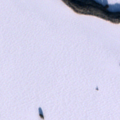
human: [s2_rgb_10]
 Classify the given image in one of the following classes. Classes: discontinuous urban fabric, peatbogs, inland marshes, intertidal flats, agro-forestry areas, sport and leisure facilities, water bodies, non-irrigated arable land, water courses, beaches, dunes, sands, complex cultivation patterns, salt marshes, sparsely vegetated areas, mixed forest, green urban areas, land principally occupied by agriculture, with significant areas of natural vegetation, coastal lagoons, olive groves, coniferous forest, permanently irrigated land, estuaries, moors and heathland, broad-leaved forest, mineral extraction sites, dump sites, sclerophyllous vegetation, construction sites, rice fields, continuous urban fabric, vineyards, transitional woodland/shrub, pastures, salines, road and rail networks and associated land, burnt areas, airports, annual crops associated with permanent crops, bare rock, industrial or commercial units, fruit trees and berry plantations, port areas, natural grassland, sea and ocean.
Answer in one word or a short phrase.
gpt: coniferous forest, water bodies